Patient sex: F
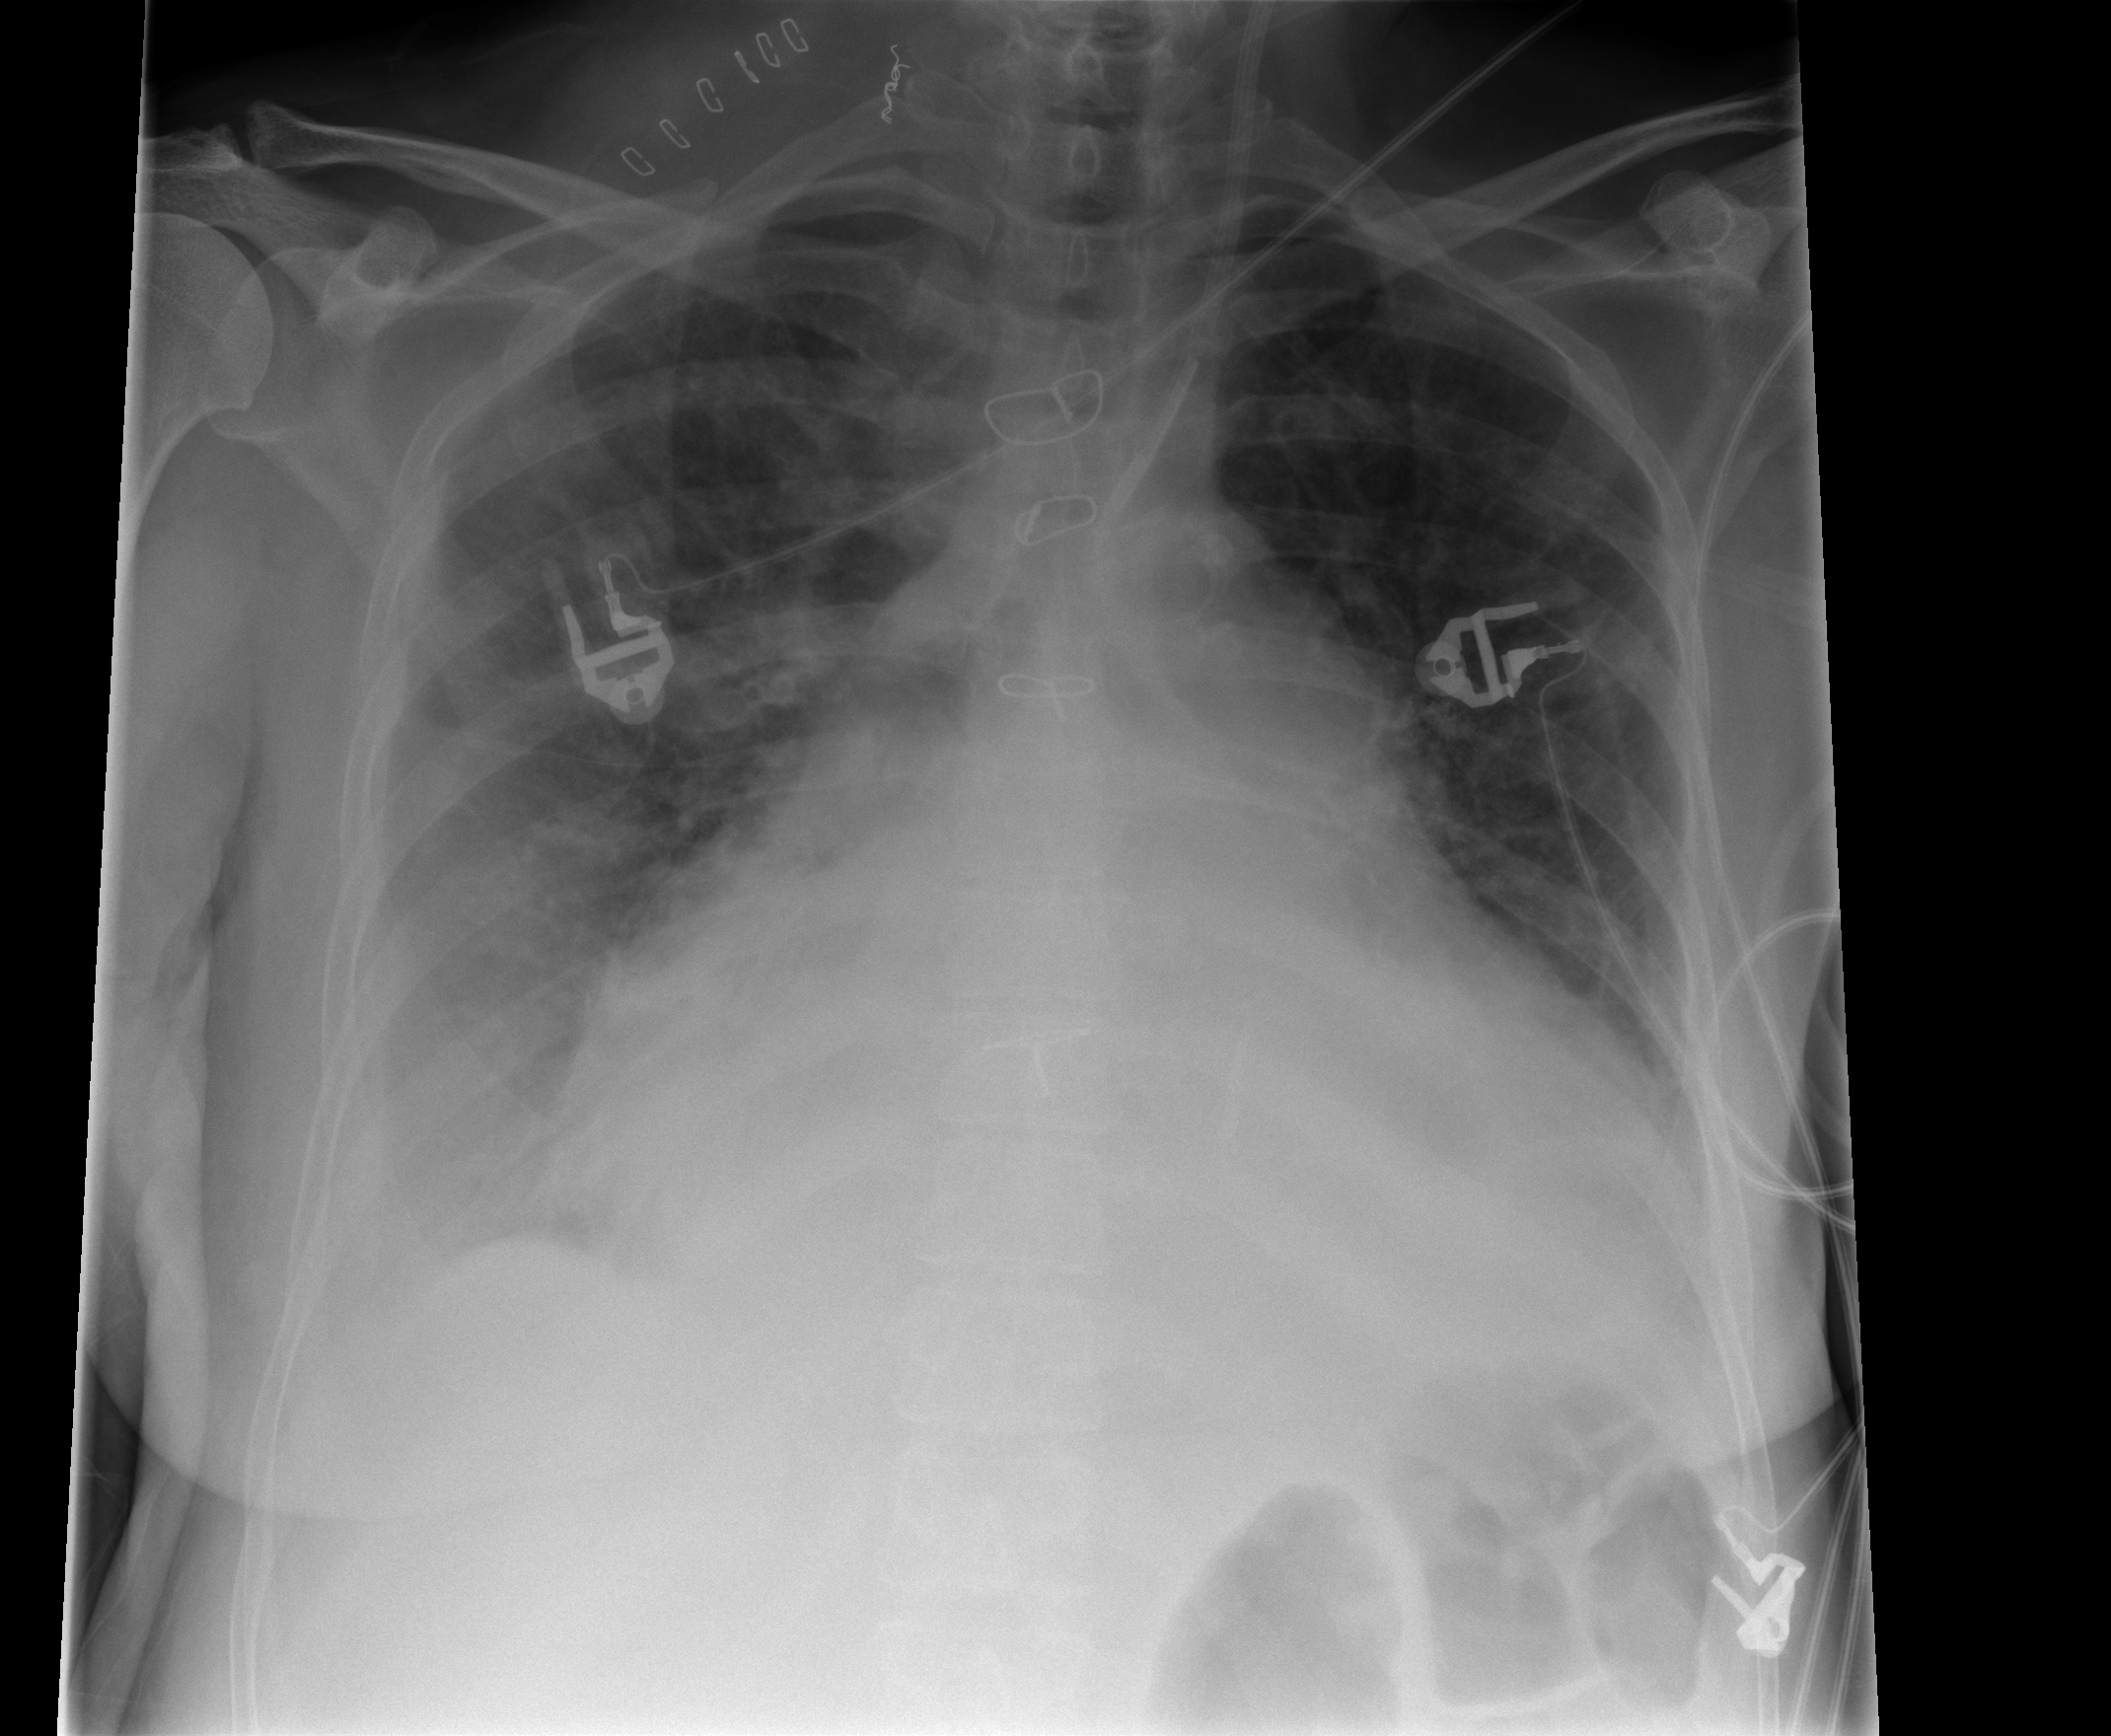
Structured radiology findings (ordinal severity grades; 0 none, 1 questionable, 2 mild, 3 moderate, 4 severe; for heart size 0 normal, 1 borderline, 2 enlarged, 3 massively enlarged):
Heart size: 3
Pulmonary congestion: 2
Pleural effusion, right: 2
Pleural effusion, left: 1
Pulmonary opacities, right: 1
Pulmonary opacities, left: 0
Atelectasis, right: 2
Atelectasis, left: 2